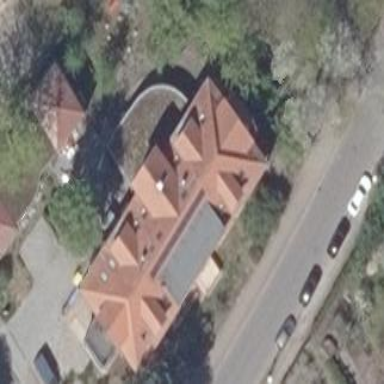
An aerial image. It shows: Hipped-roof building with apartments.